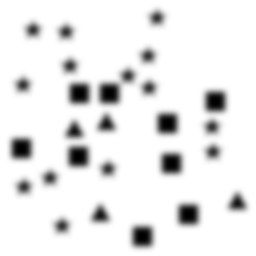
Squares: 9
Triangles: 4
Stars: 14
Total shapes: 27